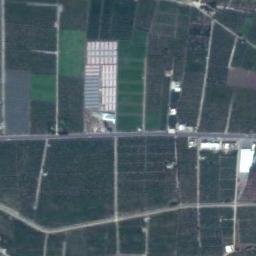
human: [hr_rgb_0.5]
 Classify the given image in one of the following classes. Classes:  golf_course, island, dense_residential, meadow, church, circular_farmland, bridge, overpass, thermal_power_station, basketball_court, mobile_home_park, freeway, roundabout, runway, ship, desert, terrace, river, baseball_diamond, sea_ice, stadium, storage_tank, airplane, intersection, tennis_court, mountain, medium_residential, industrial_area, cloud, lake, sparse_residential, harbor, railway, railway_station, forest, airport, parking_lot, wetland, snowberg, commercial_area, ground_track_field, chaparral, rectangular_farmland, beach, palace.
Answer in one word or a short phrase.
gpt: rectangular_farmland